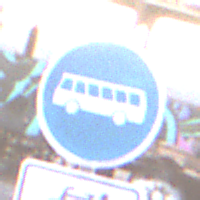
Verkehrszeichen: Busssonderstreifen
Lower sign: EinspurigeFahrzeugeFrei4
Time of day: SunriseSunset
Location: Outdoor (Suburban)
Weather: PartlyCloudy
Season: NotSpecified
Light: Natural